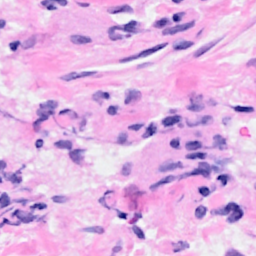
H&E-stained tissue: Breast